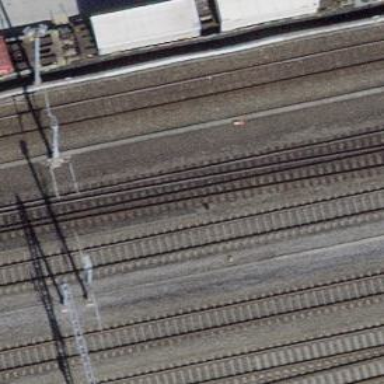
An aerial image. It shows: Siding railway line with electrified contact line for the trains.